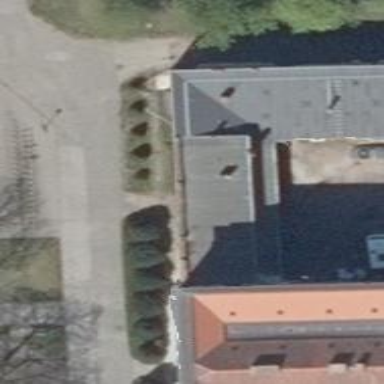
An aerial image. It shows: Urban tree with needle-leaved evergreen.